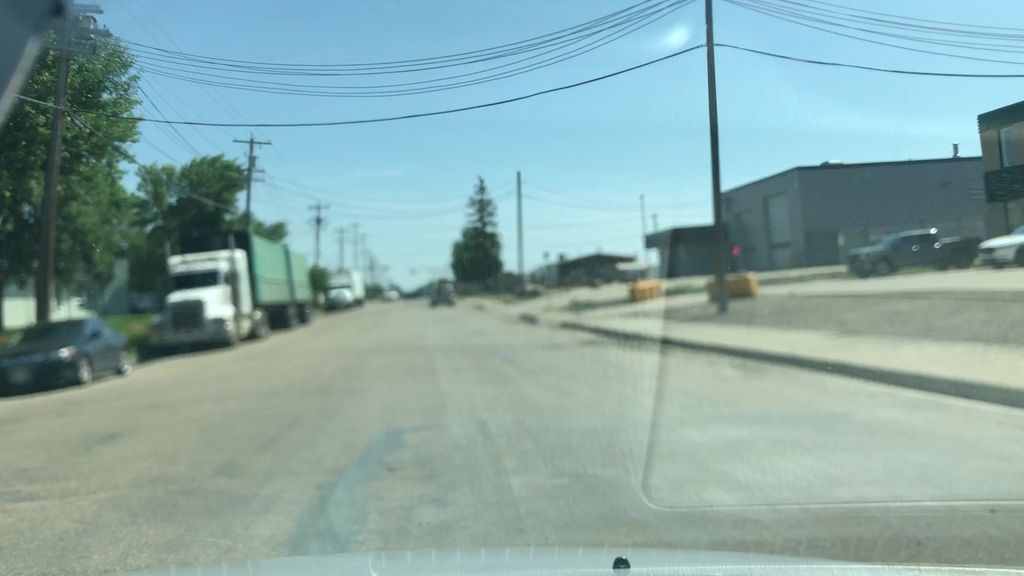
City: edmonton